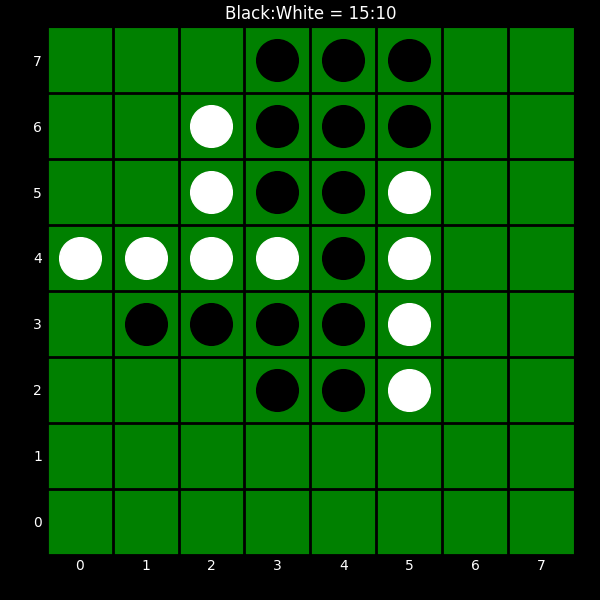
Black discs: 15
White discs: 10